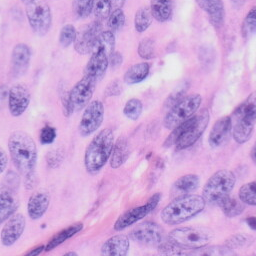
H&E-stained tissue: Skin